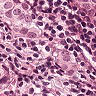
Metastatic tissue present: yes